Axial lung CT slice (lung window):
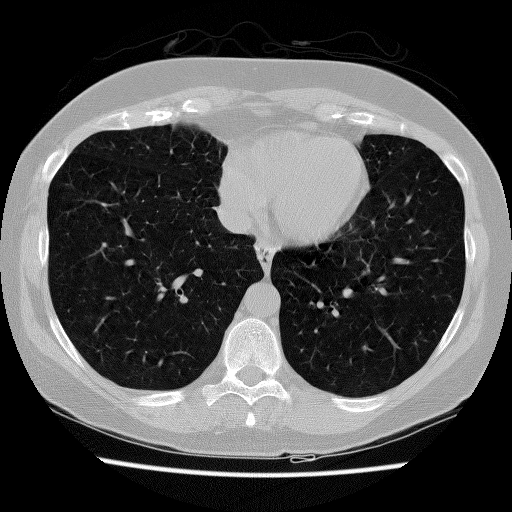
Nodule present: no